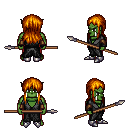
a pixel art fantasy rpg character, male body template, orc, green skin, gray robe, red pants, dark blonde unkempt hairstyle, leather bracers, metal boots, spear, four views (front, back, left, right), 2x2 character sprite sheet, small pixel art, hard edges, no anti-aliasing